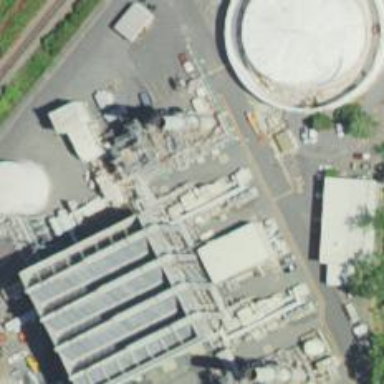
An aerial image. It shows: Gas-powered generator of the combined cycle type.